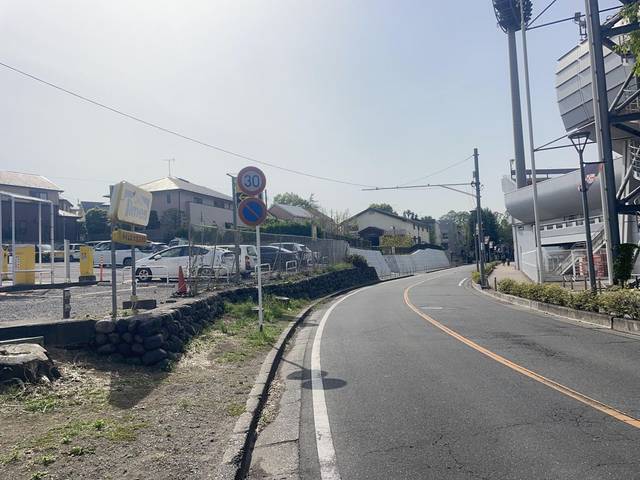
Region: Japan
Coordinates: 35.916, 139.634